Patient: sex M, age 37
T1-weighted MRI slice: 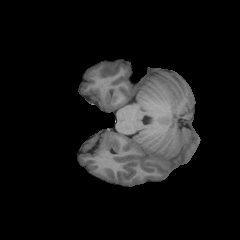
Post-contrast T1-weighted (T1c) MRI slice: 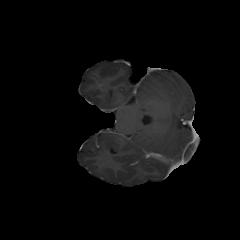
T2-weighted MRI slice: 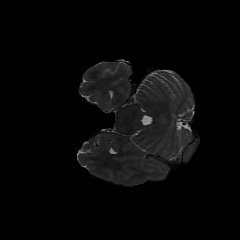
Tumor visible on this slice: no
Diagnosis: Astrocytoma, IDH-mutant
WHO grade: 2